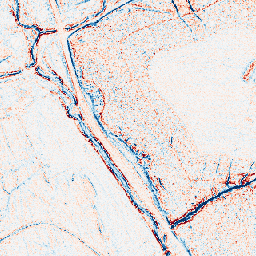
Category: edge_preserving
Decomposition family: anisotropic_diffusion
Decomposition parameters: iterations: 5
kappa: 50
gamma: 0.1
Upsampling method: nearest
Upsampling parameters: scale: 8
Upsampling scale: 8